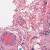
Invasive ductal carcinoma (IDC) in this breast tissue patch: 0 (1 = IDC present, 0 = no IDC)